Platform: macOS
Application: Arc Browser
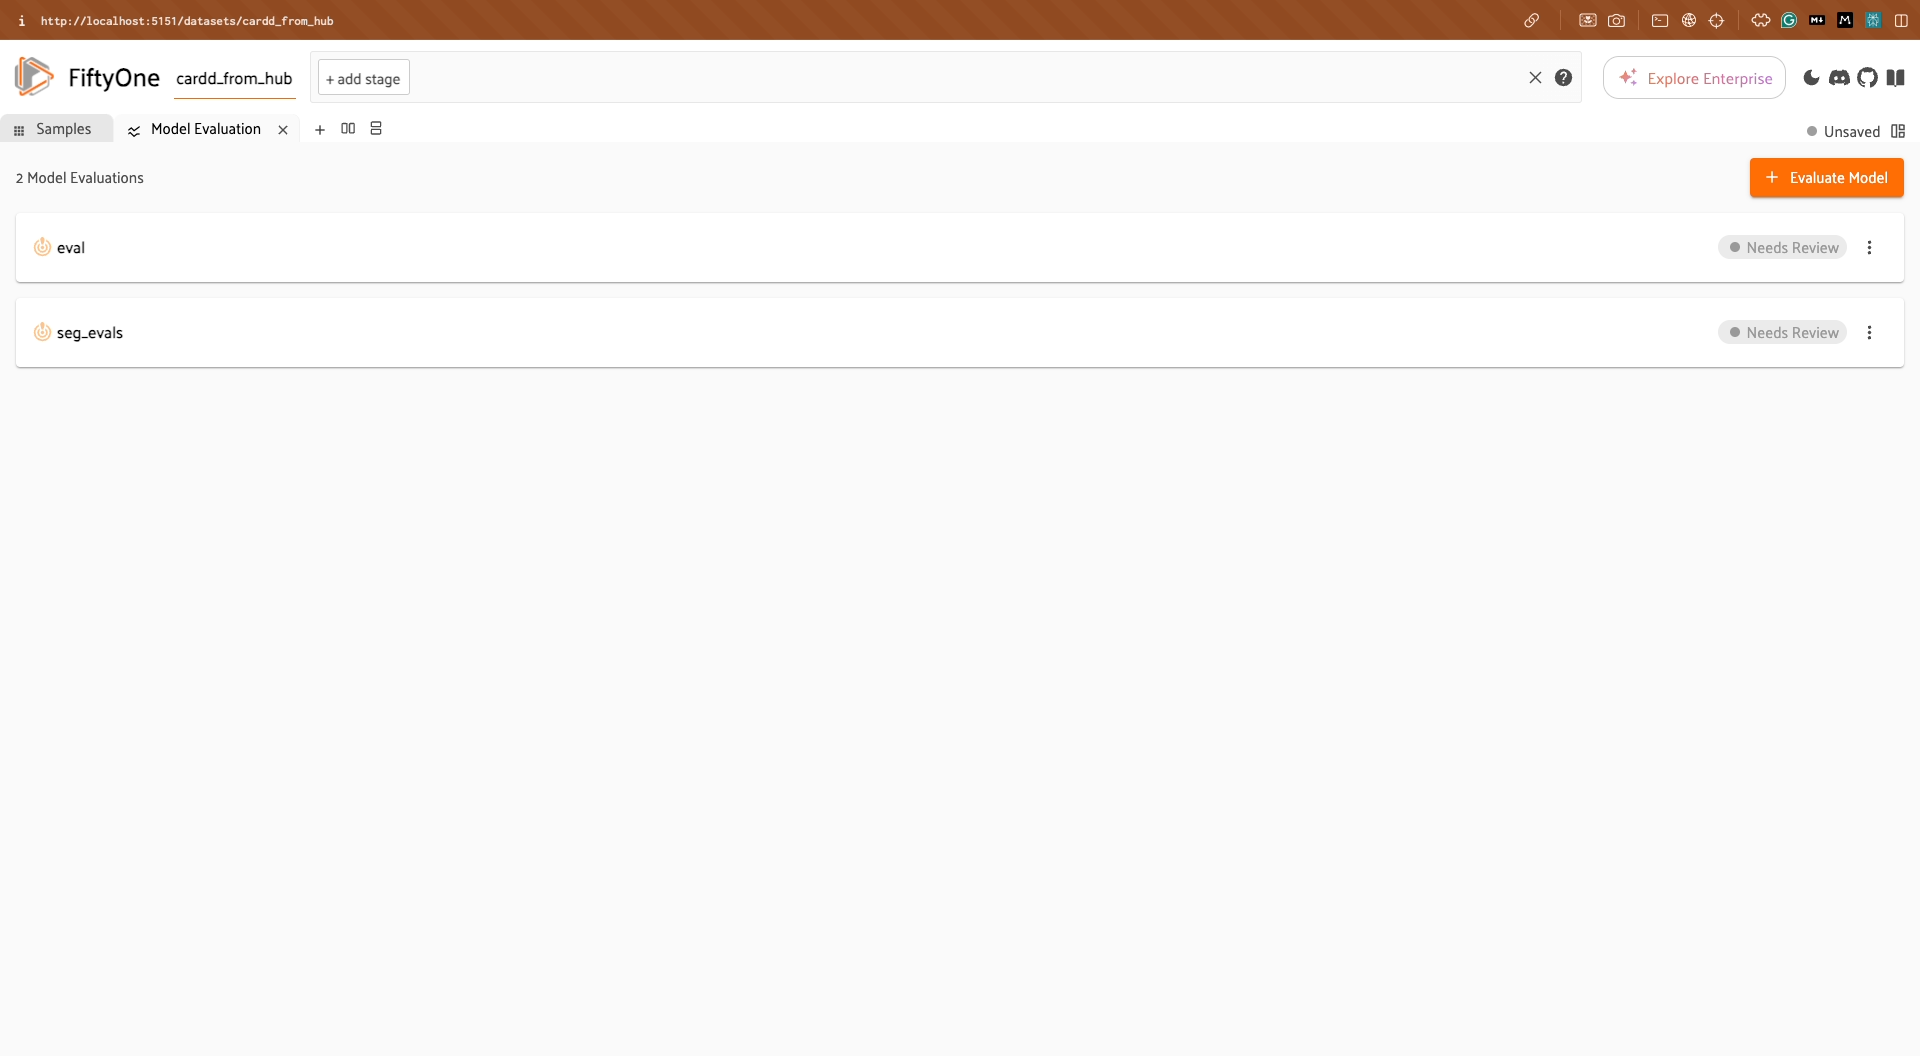
task_description: Switch to the samples panel
action_type: click
element_info: Menu Item
steps_since_start: 1